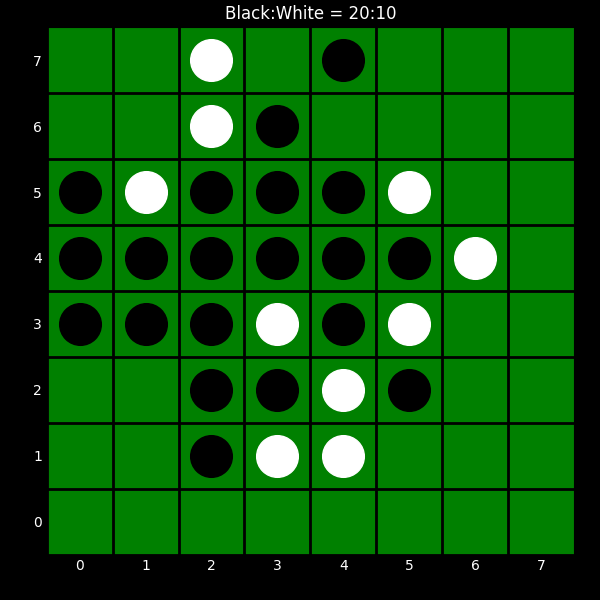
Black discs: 20
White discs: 10